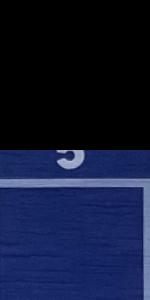
Label: Empty